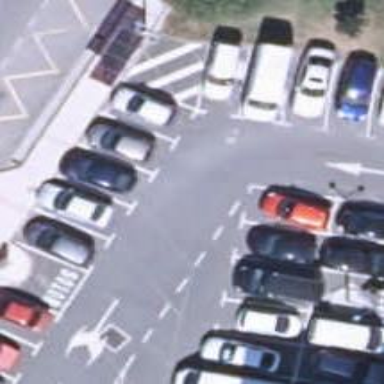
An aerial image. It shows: Parking aisle designated as service road.